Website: home-depot
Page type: customer-info-address
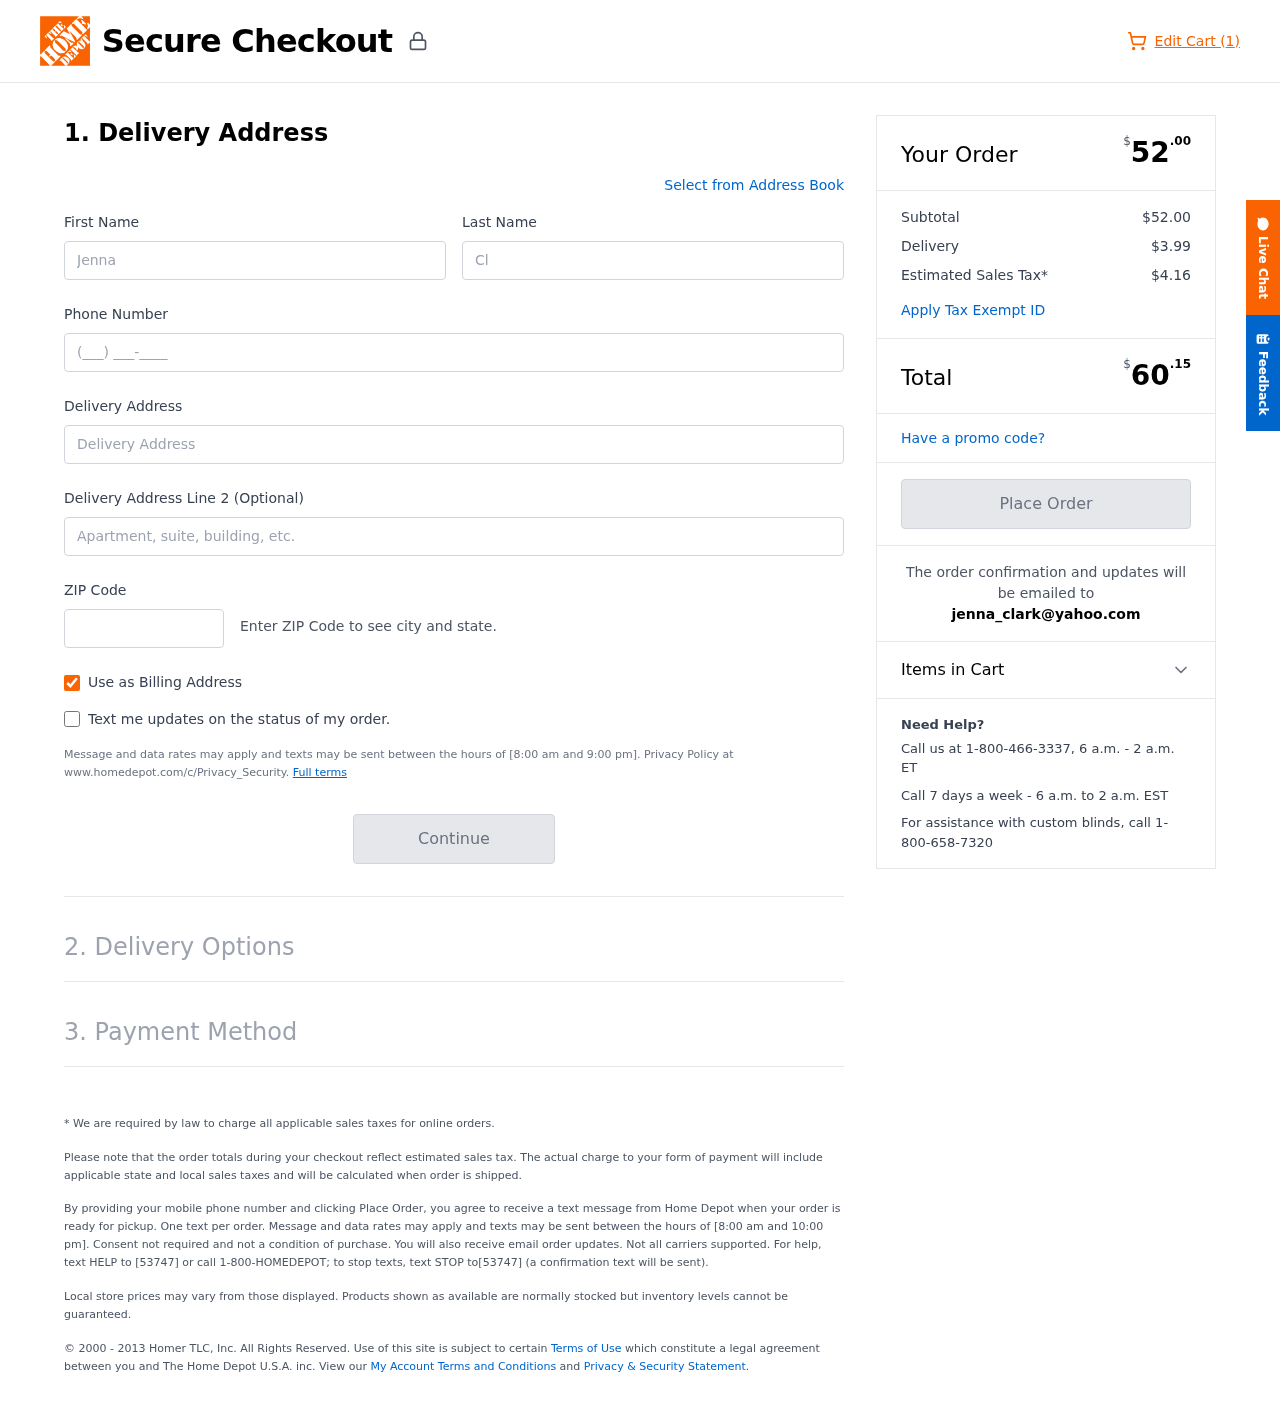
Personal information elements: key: PII_EMAIL
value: jenna_clark@yahoo.com
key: PII_FIRSTNAME
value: Jenna
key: PII_LASTNAME
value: Clark
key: PII_PHONE
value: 6903769780
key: PII_POSTCODE
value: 42909
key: PII_STREET
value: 392 Joshua Loaf Suite 984
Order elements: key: ORDER_NUM_ITEMS
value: Edit Cart (1)
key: ORDER_SUBTOTAL_HEADER
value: $52.00
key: ORDER_SUBTOTAL
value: $52.00
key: ORDER_SHIPPING_COST
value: $3.99
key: ORDER_TAX
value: $4.16
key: ORDER_TOTAL2
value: $60.15